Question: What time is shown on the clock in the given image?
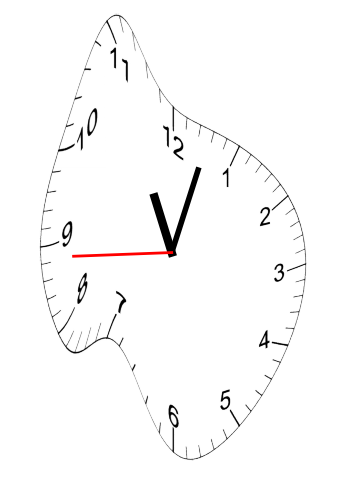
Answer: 11:02:44